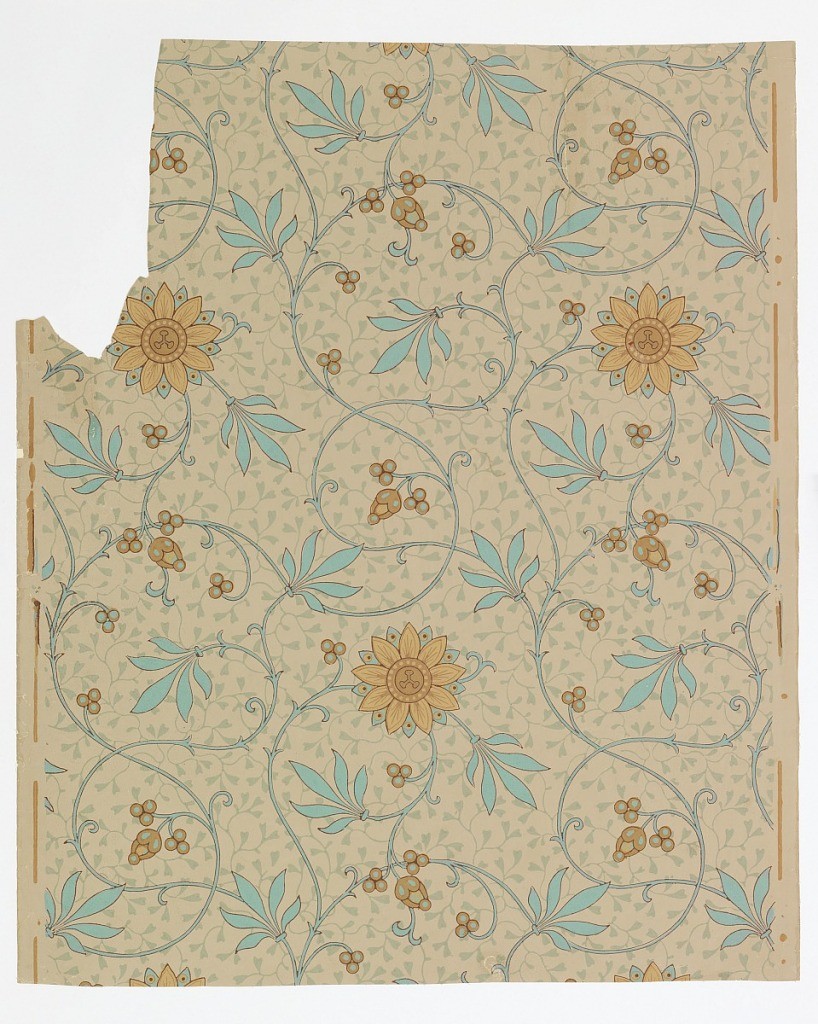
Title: Sidewall
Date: ca. 1875
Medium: Block-printed paper
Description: Full width, giving slightly more than one repeat of slender vine pattern of conventionalized passion-flowers, against secondary all-over pattern of foliation. Paper embossed with a pebble figure.